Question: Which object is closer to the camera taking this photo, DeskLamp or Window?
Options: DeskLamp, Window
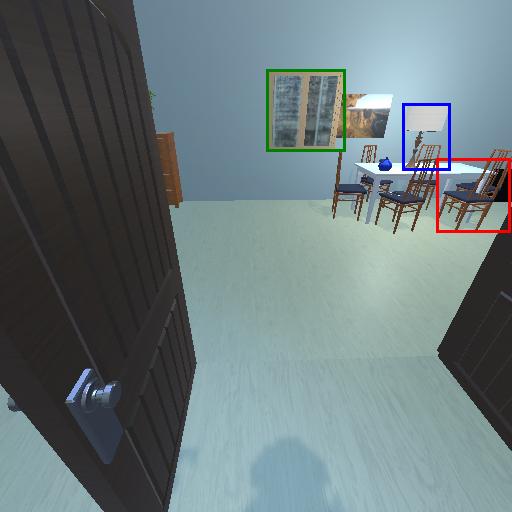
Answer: DeskLamp